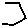
Label: hexagon